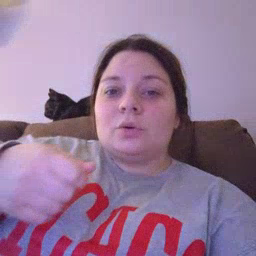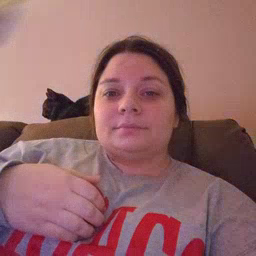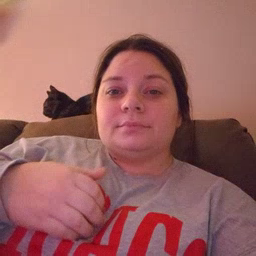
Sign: vacuum